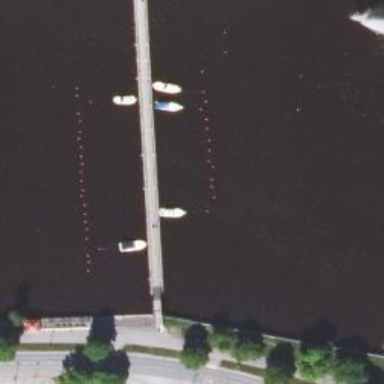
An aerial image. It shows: Footway road on floating bridge with track cycleway and mooring facility.